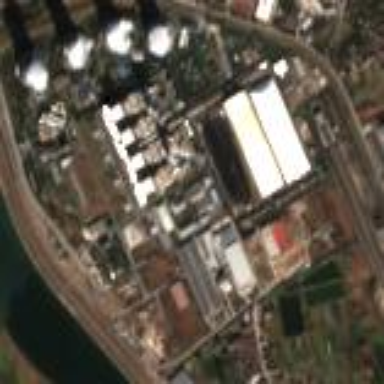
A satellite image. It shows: Industrial area with coal-powered plant.